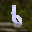
Label: 6